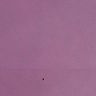
Metastatic tissue present: no